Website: home-depot
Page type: account-selection
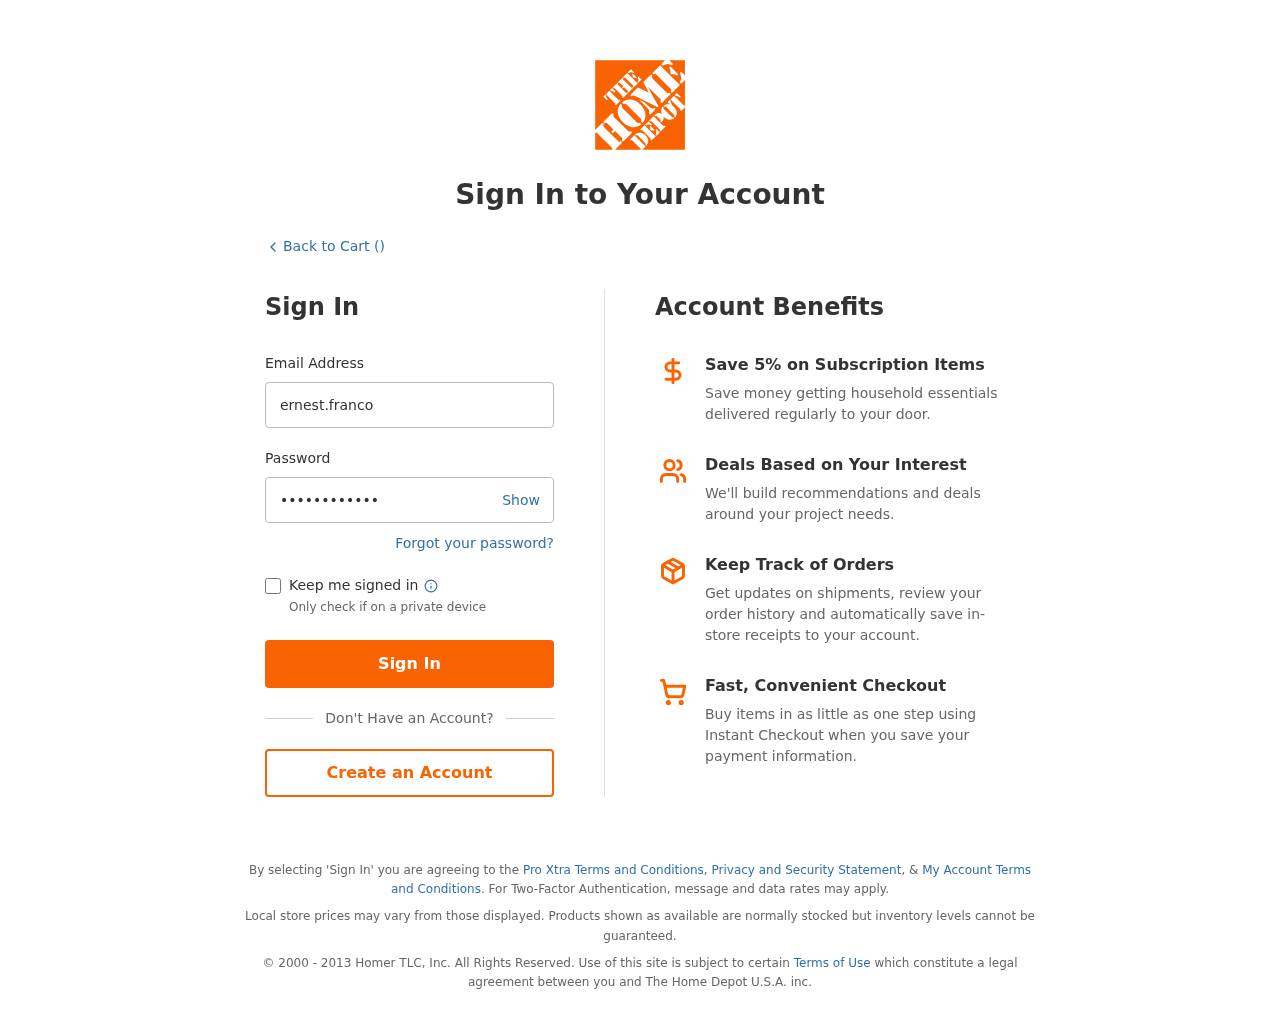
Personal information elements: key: PII_LOGIN_USERNAME
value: ernest.franco